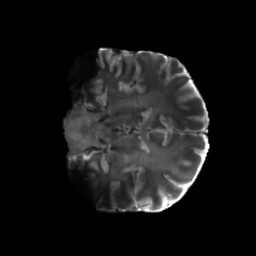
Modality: T2w
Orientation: coronal
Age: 30
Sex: male
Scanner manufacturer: siemens
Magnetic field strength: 6.98 T
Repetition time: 7.776 s
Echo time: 0.076 s